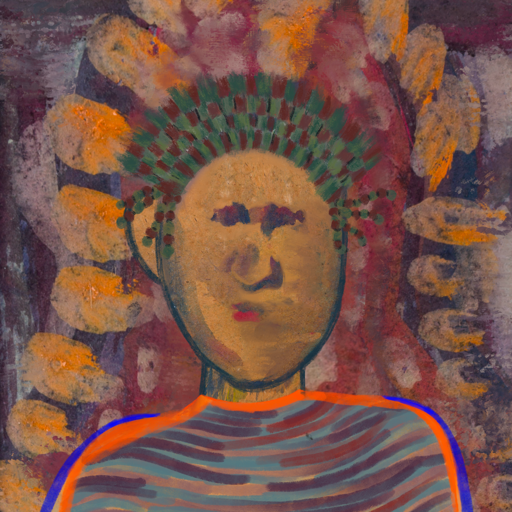
Background: Doll, Head And Neck Front: In_The_Sun, Face Front: In_The_Sun, Bust: Experience, Hair Front: Blank, Head Accessory: After_Raid_Crown, Second Necklace: Blank, Necklace: Blank, Baby: Blank